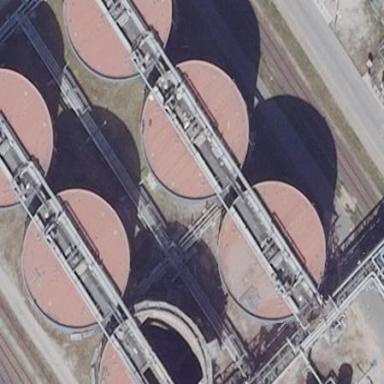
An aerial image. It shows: Storage tank which is man-made and housed in building.